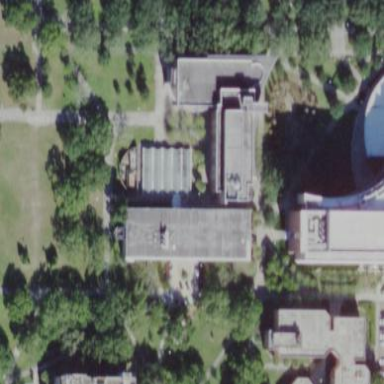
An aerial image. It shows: University building.